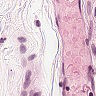
Metastatic tissue present: no